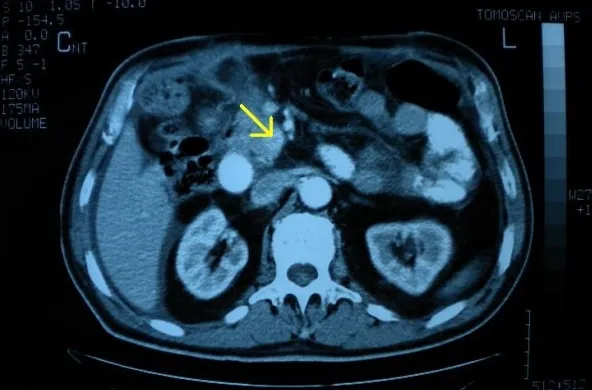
Contrast enhanced CT scan depicting the 1.5 cm solid mass in the uncinate process of the pancreas (arrow).
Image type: radiology (ct)